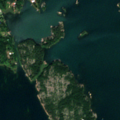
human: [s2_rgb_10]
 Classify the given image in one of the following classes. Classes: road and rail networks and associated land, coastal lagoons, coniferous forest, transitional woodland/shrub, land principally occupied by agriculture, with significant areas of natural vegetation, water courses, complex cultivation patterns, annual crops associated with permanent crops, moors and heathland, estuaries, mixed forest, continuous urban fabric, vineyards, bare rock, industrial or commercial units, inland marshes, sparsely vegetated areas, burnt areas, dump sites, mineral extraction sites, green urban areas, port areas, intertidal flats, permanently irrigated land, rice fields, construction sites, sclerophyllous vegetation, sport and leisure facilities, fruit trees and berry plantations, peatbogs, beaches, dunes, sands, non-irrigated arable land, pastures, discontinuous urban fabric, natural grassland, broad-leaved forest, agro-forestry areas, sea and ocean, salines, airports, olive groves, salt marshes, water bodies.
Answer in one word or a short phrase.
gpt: coniferous forest, mixed forest, sea and ocean